Question: I have been using Jquery Draggable for the rows which has been implemented by JqGrid.But when the item is dragged the Drag Helper is not going out of table boundary. I can drop the item. But the Helper item is not showing outside the table during the drag process.
How can i make it possible to show the Helper on top of JqGrid table?
Code snippet:-
'''
$(document).ready(function(){
var dragText='';
$("#list2 tr").draggable({
helper:helpText,
cursor : 'move',
revert : 'invalid'
});
function helpText(){
$("#tree li span").droppable();
console.log('drag');
dragText=$(this).find("td:nth-child(5)").text();
return'<div id="draggableHelper">' + dragText + '</div>';
};
});
'''

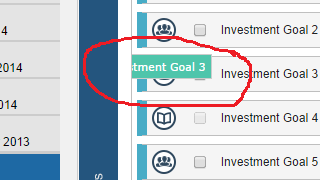
Answer: You need the helper div to be appended to the html body (or any other containment area you want) so it could float around anywhere in containment area.
a sample code:
'''
$("#list2 tr").draggable({
helper: function () {
return jQuery(this).clone().appendTo('body').css({
'zIndex': 5
});
},
cursor : 'move',
revert : 'invalid'
})
'''